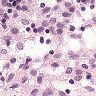
Metastatic tissue present: no